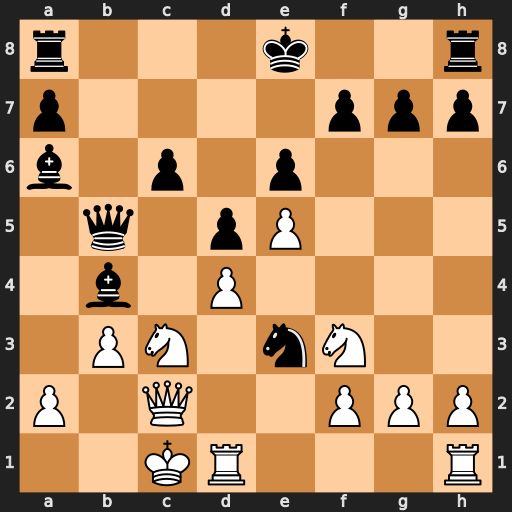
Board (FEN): r3k2r/p4ppp/b1p1p3/1q1pP3/1b1P4/1PN1nN2/P1Q2PPP/2KR3R
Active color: w
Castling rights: kq
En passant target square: -
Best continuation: Nxb5 Nxc2 Nc7+ Ke7 Nxa6